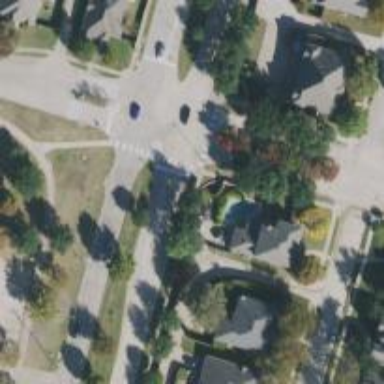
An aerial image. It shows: Secondary road with separate sidewalk.